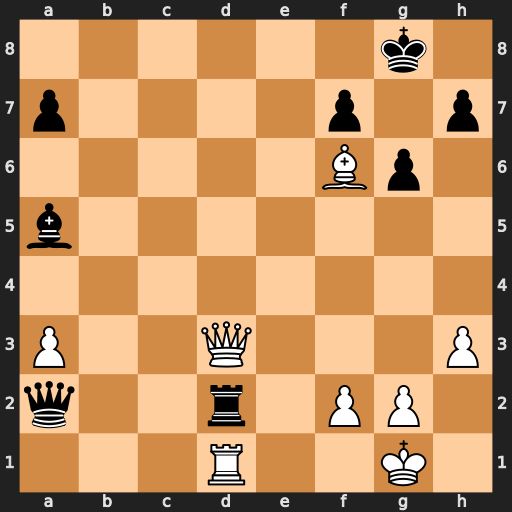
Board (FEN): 6k1/p4p1p/5Bp1/b7/8/P2Q3P/q2r1PP1/3R2K1
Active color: w
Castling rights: -
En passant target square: -
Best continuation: Re1 Qe6 Rxe6